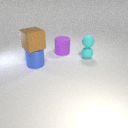
large brown rubber cube above large blue metal cylinder